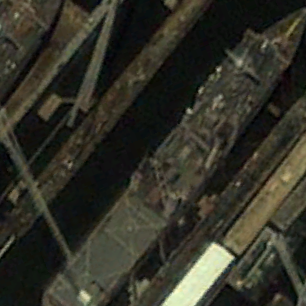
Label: combat